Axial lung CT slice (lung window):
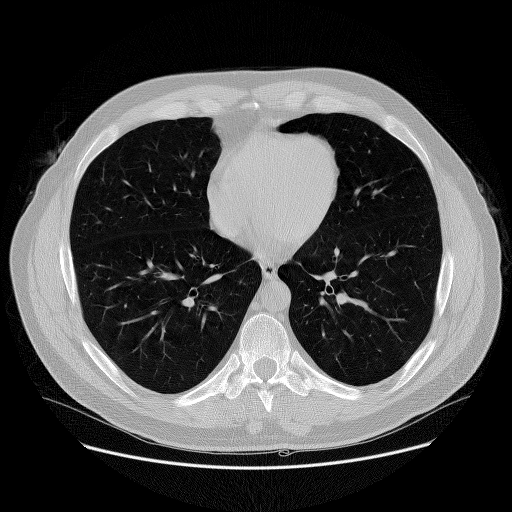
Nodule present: no